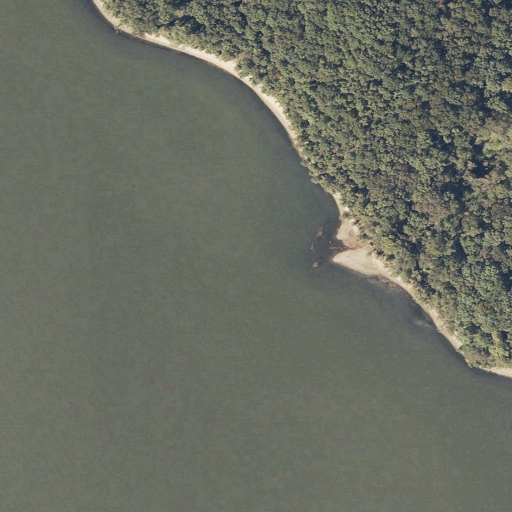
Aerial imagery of valley in Alabama named Smith Hollow containing open water and deciduous forest